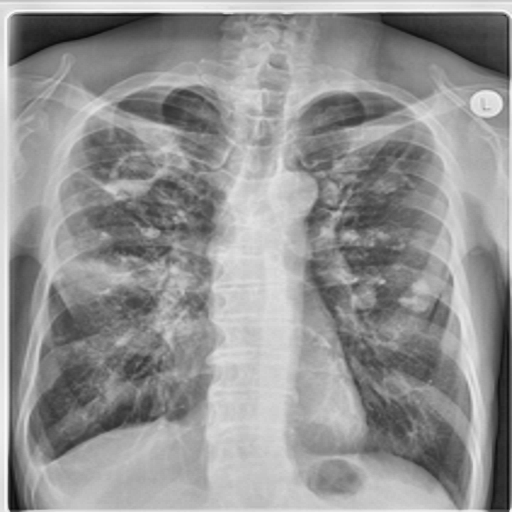
Finding: TUBERCULOSIS